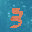
Label: 3